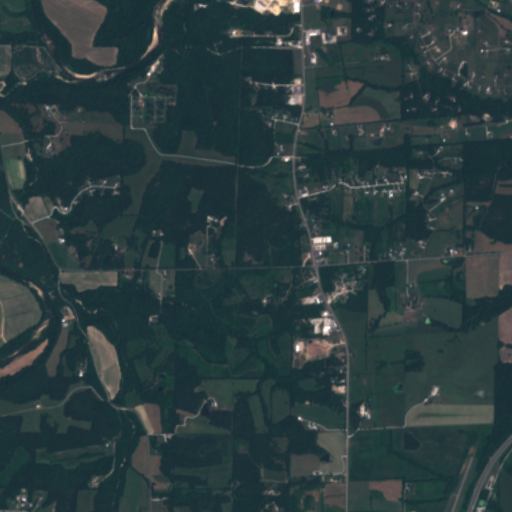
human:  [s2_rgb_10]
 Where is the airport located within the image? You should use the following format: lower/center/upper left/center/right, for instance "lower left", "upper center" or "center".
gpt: The airport is located in the lower right of the image.
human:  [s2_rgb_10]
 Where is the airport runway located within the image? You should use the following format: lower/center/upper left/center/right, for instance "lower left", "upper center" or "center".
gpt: The airport runway is located in the lower right of the image.
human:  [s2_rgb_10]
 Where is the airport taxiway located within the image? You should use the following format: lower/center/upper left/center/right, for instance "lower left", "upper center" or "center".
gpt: The airport taxiway is located in the lower right of the image.
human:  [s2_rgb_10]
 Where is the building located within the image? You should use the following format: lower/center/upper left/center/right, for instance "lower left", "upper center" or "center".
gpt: The building is located in the lower right of the image.
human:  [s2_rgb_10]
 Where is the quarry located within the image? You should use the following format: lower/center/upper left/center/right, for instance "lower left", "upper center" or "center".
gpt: There is no quarry in the image.